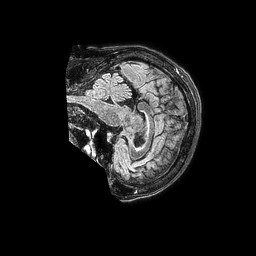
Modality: FLAIR
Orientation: sagittal
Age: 67
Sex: female
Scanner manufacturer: philips
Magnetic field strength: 1.5 T
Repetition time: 4.8 s
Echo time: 0.38 s